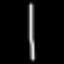
Label: line